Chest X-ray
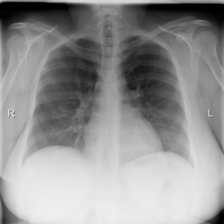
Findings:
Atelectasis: negative
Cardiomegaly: negative
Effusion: negative
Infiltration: negative
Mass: negative
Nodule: negative
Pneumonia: negative
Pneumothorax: negative
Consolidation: negative
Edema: negative
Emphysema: negative
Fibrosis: negative
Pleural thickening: negative
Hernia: negative